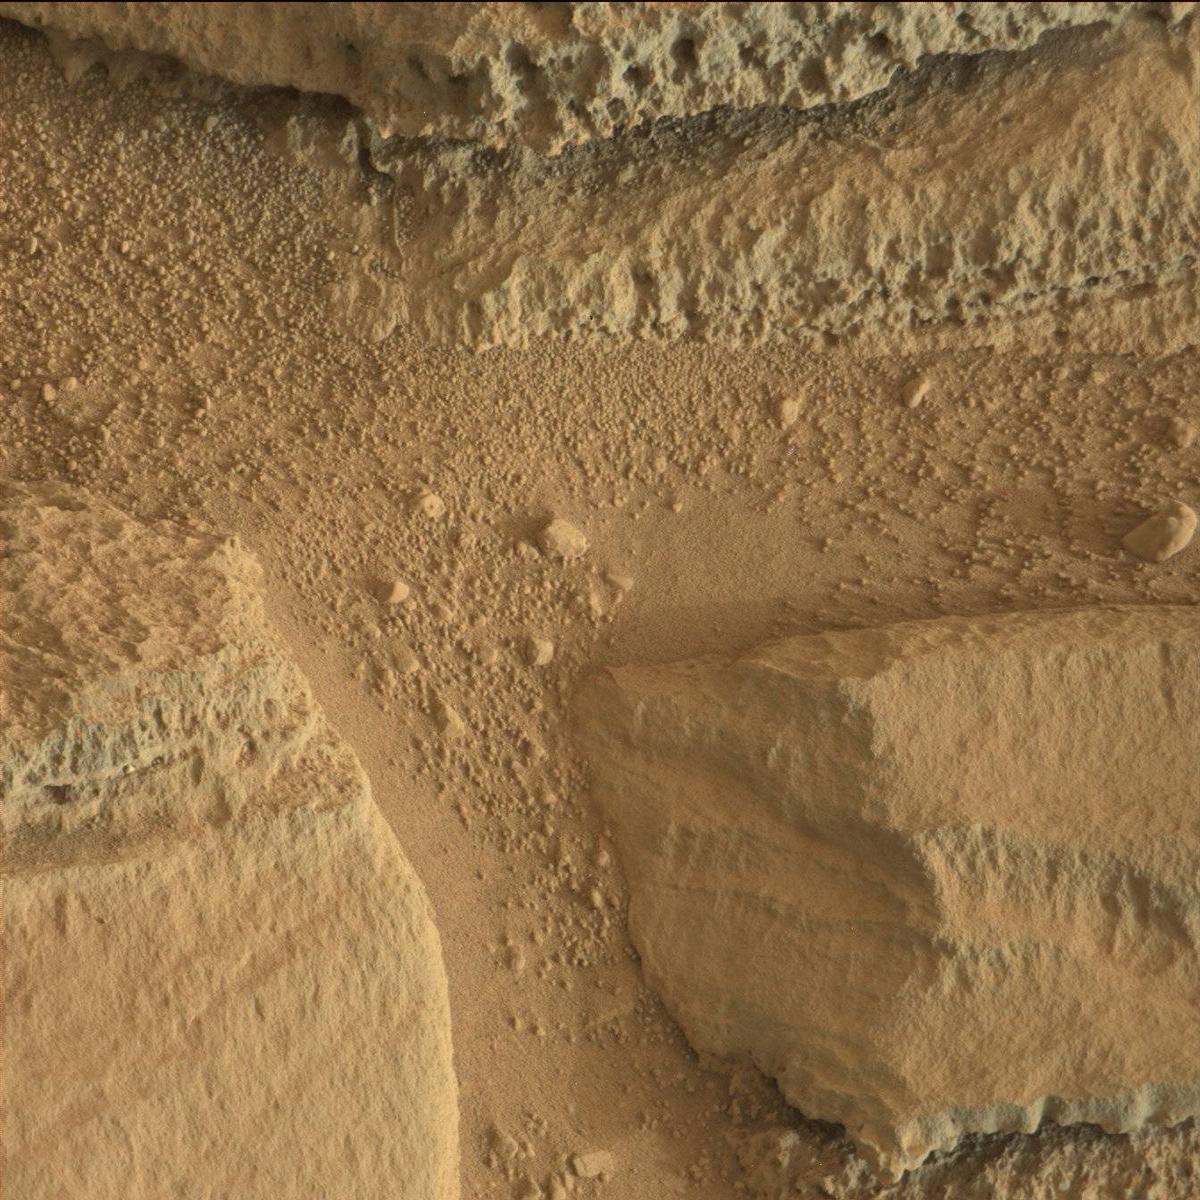
Terrain classes present: Bedrock, Sand / Soil